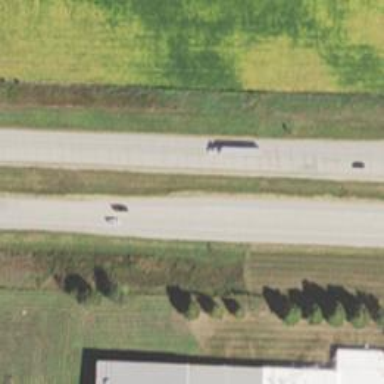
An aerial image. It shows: This is trunk highway with motorroad.